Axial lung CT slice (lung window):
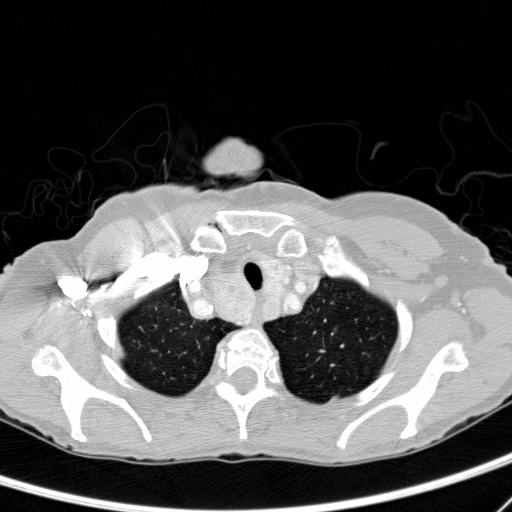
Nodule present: no